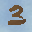
Label: 3